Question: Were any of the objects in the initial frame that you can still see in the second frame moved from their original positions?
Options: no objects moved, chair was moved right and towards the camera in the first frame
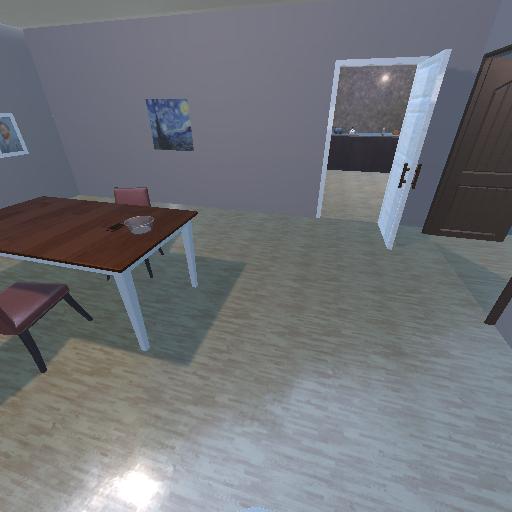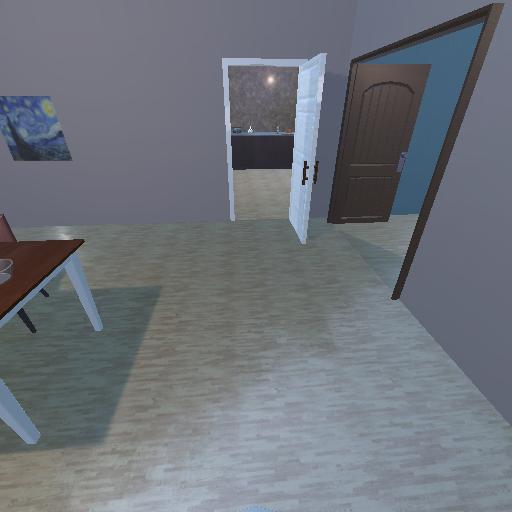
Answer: no objects moved